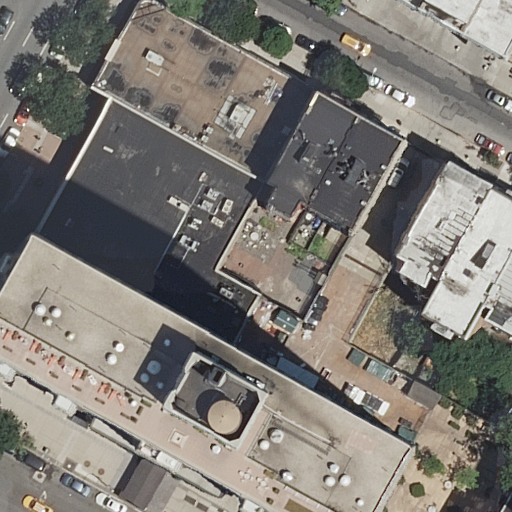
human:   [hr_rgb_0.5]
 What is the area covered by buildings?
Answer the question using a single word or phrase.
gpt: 2689m2

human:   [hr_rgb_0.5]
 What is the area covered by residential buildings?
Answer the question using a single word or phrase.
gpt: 2689m2

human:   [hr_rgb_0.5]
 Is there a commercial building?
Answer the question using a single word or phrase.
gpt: no

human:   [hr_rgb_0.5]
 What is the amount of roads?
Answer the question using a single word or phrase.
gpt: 4

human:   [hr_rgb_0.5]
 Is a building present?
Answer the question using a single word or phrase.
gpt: yes

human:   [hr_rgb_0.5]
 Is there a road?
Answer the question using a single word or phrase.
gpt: yes

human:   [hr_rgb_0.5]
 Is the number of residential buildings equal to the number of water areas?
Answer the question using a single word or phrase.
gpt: no

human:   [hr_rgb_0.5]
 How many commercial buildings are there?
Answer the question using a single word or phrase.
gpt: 0

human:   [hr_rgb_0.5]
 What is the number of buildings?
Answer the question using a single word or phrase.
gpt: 11

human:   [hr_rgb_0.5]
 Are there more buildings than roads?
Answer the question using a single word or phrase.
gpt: yes

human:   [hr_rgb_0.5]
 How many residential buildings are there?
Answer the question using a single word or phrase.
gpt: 11

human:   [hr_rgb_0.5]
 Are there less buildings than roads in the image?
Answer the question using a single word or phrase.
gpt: no

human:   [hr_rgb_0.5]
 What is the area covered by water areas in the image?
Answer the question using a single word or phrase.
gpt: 0m2

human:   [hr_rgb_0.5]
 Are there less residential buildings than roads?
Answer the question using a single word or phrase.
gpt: no

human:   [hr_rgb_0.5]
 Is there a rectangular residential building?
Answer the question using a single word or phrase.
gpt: yes

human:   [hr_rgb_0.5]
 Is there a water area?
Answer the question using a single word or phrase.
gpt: no

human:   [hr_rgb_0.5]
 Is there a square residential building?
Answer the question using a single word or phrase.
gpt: no

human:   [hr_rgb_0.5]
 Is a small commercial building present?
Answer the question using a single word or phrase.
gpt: no

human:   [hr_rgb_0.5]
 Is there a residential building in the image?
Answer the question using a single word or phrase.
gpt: yes

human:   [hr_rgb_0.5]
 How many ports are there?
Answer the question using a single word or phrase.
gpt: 0

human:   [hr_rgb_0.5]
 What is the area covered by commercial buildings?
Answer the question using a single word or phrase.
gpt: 0m2

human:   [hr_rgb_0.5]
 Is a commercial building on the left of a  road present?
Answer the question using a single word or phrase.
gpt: no

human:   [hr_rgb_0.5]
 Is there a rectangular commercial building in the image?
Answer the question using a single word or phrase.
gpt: no

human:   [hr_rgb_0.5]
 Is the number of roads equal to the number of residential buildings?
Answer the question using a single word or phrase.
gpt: no

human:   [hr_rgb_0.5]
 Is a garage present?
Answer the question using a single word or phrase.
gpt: no

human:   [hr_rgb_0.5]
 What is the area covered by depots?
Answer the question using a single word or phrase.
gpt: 0m2

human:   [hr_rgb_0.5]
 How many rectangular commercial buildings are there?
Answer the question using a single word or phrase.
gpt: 0

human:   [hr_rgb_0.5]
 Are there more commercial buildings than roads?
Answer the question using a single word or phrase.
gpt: no

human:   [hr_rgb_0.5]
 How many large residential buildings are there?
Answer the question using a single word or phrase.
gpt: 1

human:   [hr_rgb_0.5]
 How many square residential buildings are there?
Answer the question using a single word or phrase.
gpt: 0

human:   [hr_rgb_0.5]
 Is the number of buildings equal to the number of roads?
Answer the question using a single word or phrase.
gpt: no

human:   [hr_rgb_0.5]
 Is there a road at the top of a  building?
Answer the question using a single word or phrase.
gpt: yes

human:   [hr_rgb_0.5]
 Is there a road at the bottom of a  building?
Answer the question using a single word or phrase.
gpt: yes

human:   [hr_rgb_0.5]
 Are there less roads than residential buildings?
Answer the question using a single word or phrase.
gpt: yes

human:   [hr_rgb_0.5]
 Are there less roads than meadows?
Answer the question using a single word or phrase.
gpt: no

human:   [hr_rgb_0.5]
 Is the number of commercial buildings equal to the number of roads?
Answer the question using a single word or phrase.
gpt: no

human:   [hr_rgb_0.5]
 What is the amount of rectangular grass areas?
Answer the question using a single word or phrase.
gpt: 0

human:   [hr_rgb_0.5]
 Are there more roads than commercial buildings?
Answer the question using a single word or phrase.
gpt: yes

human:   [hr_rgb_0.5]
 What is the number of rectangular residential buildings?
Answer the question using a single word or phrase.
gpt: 6

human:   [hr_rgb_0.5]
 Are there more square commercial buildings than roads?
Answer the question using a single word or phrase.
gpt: no

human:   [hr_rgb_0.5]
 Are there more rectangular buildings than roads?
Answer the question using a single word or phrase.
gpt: yes

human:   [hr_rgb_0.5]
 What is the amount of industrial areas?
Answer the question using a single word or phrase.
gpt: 0

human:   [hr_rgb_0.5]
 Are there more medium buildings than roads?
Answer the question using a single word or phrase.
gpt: yes

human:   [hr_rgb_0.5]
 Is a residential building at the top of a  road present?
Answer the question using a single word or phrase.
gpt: yes

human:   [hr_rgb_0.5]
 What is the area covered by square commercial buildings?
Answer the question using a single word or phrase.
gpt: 0m2

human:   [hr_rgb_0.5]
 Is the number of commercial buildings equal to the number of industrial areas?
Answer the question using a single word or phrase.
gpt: yes

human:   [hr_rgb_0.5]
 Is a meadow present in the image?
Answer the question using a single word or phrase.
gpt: no

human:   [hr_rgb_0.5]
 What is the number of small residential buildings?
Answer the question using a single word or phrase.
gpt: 4

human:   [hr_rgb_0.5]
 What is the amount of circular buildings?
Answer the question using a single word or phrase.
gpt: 0

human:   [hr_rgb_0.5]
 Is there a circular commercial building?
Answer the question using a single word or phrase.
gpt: no

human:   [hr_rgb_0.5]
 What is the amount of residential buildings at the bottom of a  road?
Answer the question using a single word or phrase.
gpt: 8

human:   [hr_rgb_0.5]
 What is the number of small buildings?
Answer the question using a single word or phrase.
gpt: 4

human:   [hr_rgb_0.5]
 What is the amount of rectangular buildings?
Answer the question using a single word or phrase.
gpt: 6

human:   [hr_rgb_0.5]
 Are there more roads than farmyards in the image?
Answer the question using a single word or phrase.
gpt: yes

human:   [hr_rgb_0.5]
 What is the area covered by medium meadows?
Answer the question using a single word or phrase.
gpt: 0m2

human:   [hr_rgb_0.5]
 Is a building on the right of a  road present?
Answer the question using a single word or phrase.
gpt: yes

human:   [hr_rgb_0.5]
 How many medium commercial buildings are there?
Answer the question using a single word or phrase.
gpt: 0

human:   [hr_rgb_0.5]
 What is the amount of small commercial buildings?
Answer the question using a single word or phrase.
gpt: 0

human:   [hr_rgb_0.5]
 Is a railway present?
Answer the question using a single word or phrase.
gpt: no

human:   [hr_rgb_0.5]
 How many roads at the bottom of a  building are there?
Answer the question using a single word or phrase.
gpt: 4

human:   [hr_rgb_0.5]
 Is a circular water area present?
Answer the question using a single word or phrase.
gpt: no

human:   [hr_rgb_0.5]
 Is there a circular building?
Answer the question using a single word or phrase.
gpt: no

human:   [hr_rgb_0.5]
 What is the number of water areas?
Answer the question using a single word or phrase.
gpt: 0

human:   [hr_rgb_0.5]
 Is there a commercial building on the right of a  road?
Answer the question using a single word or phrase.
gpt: no